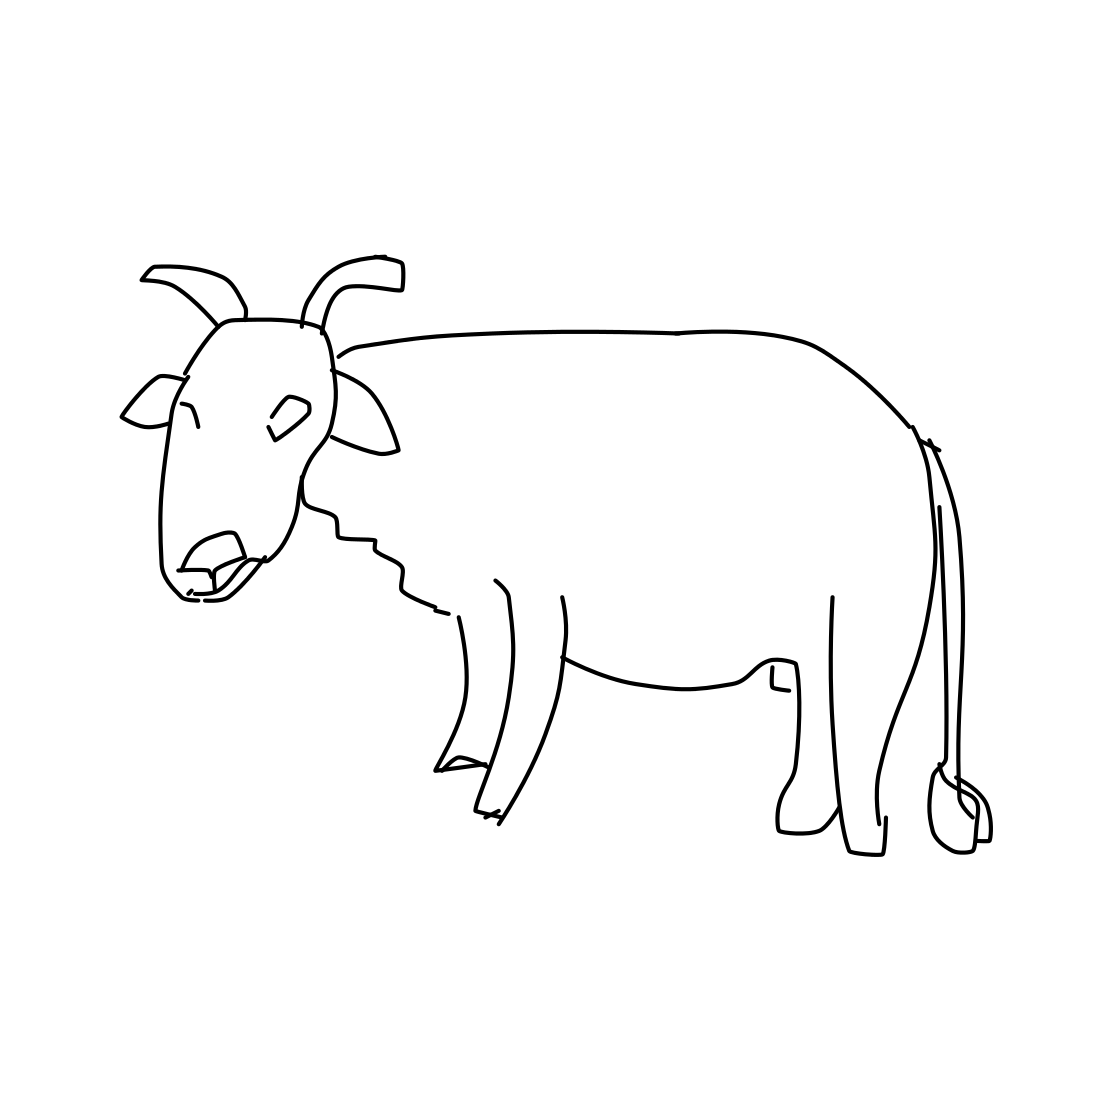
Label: cow